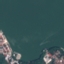
Label: SeaLake